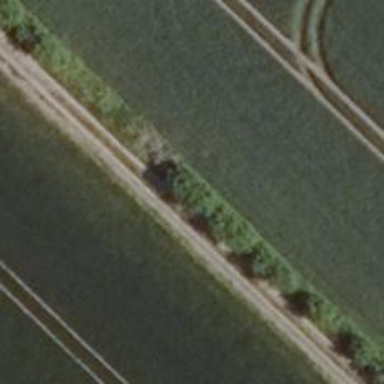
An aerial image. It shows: Row of deciduous broadleaved trees.